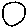
Label: circle